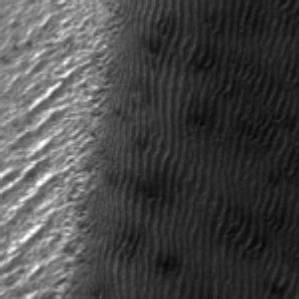
Label: frost